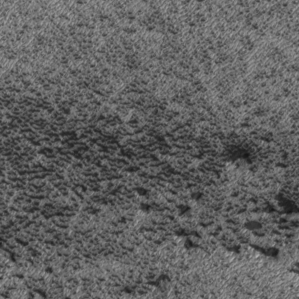
Label: frost